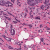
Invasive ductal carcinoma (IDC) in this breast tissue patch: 1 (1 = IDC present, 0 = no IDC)